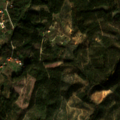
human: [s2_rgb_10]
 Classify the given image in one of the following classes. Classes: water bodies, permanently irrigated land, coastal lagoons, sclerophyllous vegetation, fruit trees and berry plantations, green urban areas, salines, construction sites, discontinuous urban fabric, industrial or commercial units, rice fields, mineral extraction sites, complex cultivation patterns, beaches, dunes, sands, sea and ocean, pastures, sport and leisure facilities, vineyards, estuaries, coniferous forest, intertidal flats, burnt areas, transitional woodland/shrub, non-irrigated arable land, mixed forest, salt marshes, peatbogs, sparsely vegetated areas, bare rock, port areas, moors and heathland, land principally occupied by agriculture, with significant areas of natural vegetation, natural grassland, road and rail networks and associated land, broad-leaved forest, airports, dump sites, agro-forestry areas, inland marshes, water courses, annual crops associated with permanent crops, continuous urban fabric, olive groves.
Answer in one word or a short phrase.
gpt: complex cultivation patterns, broad-leaved forest, mixed forest, transitional woodland/shrub